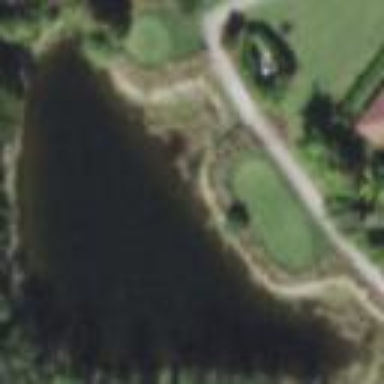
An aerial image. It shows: Picturesque scene of golf course with lateral water hazard.